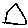
Label: triangle